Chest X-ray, PA view. Patient: 56 years old, sex F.
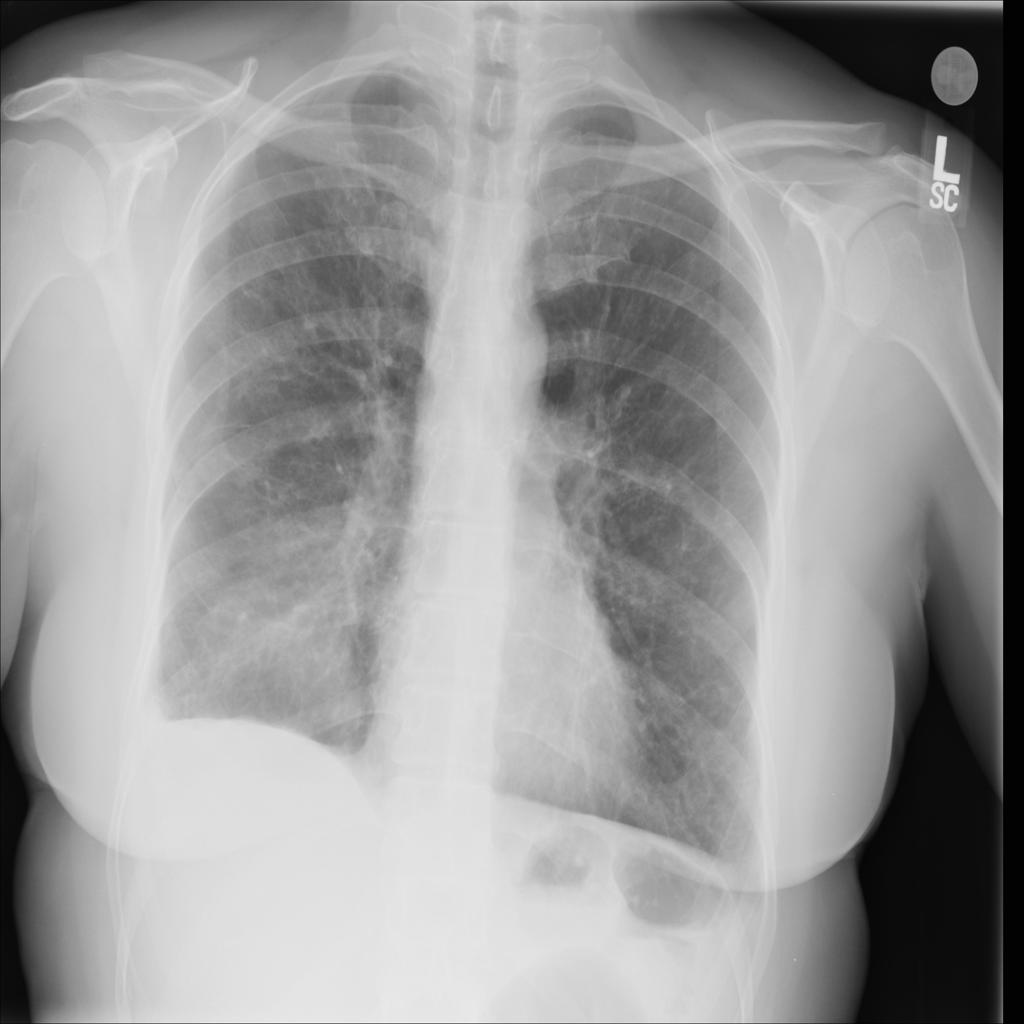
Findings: No Finding